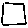
Label: square